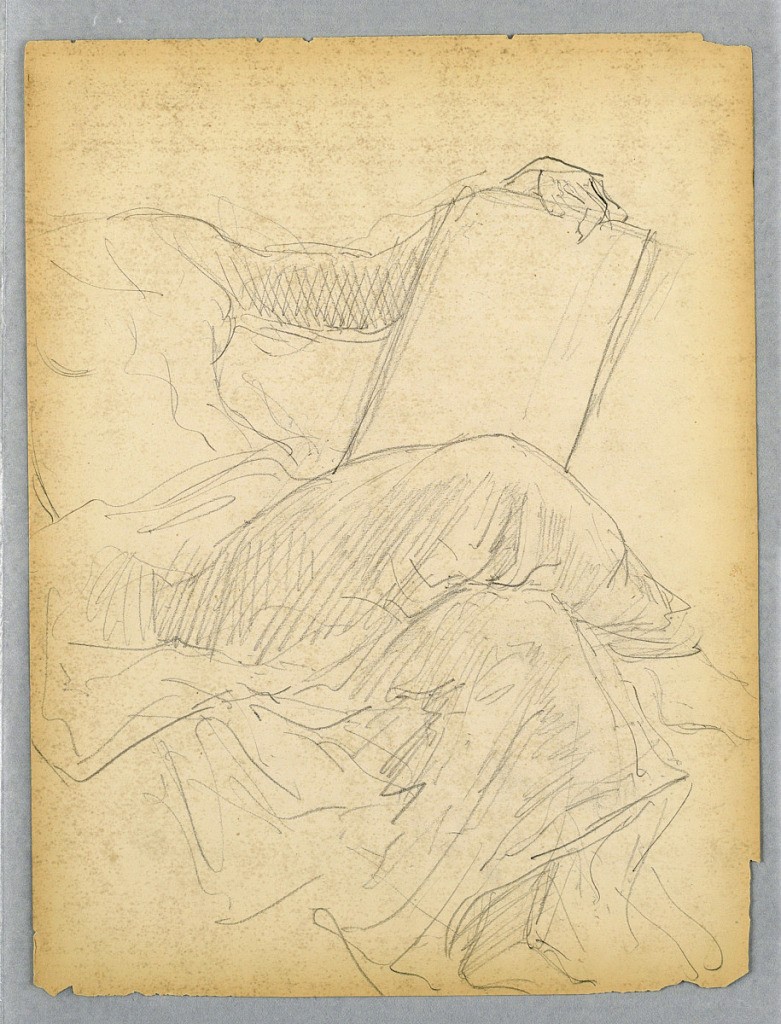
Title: Sketch of Seated Woman for National Academy of Design Tympanum
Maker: Daniel Huntington, American, 1816–1906
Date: ca. 1885
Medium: Graphite on cream wove paper
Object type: Drawing
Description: Woman in drapery, seated, turned to the right with her legs crossed. Her left arm rests on a tablet. Verso: Woman in same postion, with slate shaded and right arm not shown.